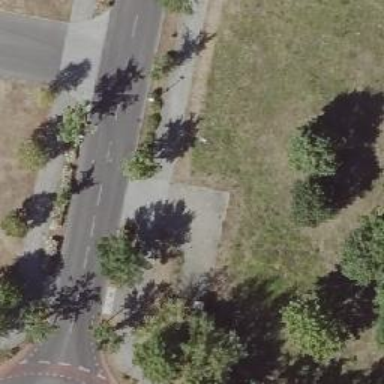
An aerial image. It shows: Avenue lined with deciduous broadleaved trees.